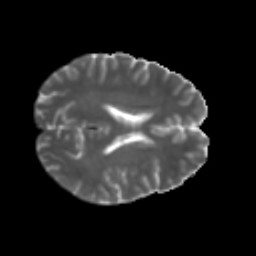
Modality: T2w
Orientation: axial
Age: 38
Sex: male
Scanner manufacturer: ge
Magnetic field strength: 3 T
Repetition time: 7.8 s
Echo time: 0.0607 s